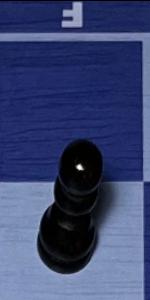
Label: Pawn_Black